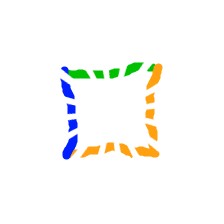
Shape: square